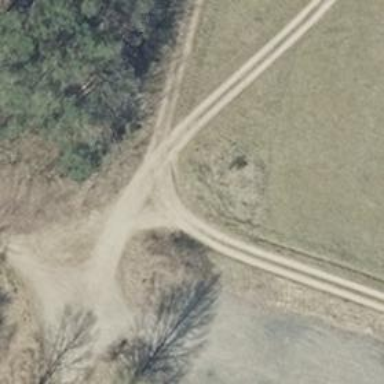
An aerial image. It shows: Sandy track road with grade3 tracktype.